Question: I get an <URL> in my code.
'''
const string regKeyPath = @"Software\Apps\jp2code.net\FTMaint";
private void BuildRegistry() {
string[] split = regKeyPath.Split('\');
keyMaker(Registry.LocalMachine, split, 0);
}
private static void keyMaker(RegistryKey key, string[] path, int index) {
string keyValue = path[index++];
RegistryKey key2;
if (!String.IsNullOrEmpty(keyValue)) {
string subKey = null;
string[] subKeyNames = key.GetSubKeyNames();
foreach (var item in subKeyNames) {
if (keyValue == item) {
subKey = item;
}
}
if (String.IsNullOrEmpty(subKey)) {
key2 = key.CreateSubKey(keyValue);
} else {
key2 = key.OpenSubKey(subKey);
}
//key2 = key.OpenSubKey(keyValue, String.IsNullOrEmpty(subKey));
} else {
key2 = key;
}
if (index < path.Length) {
try {
keyMaker(key2, path, index + 1);
} finally {
key2.Close();
}
}
}
'''
I found a post where someone was having a similar problem <URL> for me.
This is for a Windows Mobile 5 device emulator.
The error is thrown the first time the code reaches a key that does not exist and tries to create it.
Thanks!

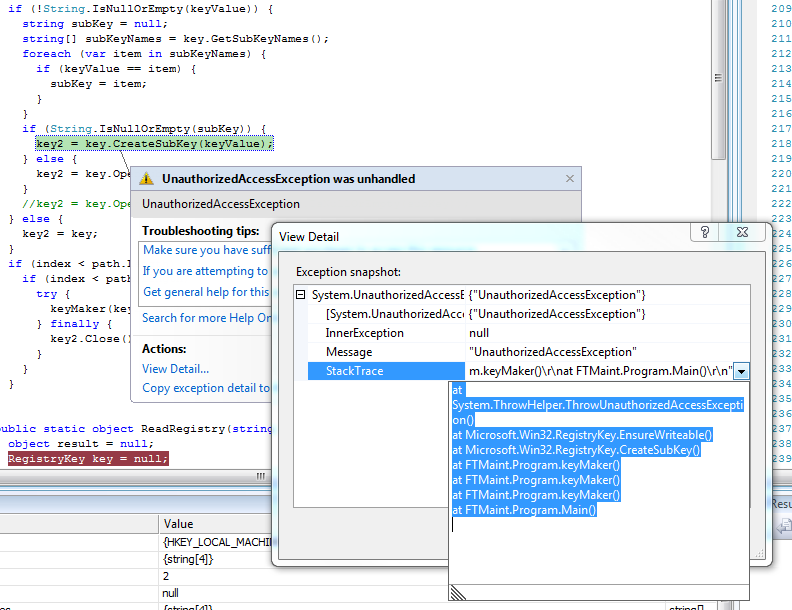
Answer: All three of these work fine for me on the WinMo 6 Emulator.
Create a root key:
'''
using (var swKey = Registry.LocalMachine.CreateSubKey("foo"))
{
using (var subkey = swKey.CreateSubKey("OpenNETCF"))
{
}
}
'''
Create a subkey via path
'''
using (var swKey = Registry.LocalMachine.CreateSubKey("software\foo"))
{
using (var subkey = swKey.CreateSubKey("OpenNETCF"))
{
}
}
'''
Create a subkey directly:
'''
using (var swKey = Registry.LocalMachine.OpenSubKey("software", true))
{
using (var subkey = swKey.CreateSubKey("OpenNETCF"))
{
}
}
'''